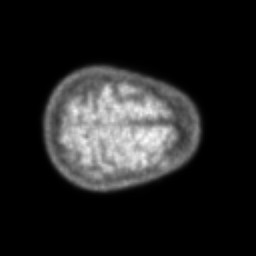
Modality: PET
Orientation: axial
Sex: female
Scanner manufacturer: ge